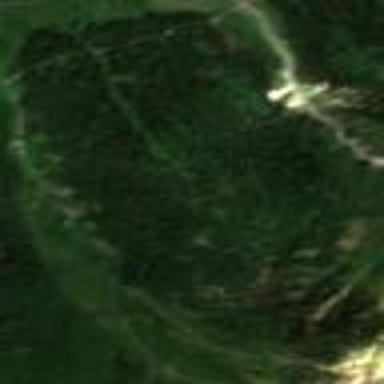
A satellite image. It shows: Forest area.